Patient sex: M
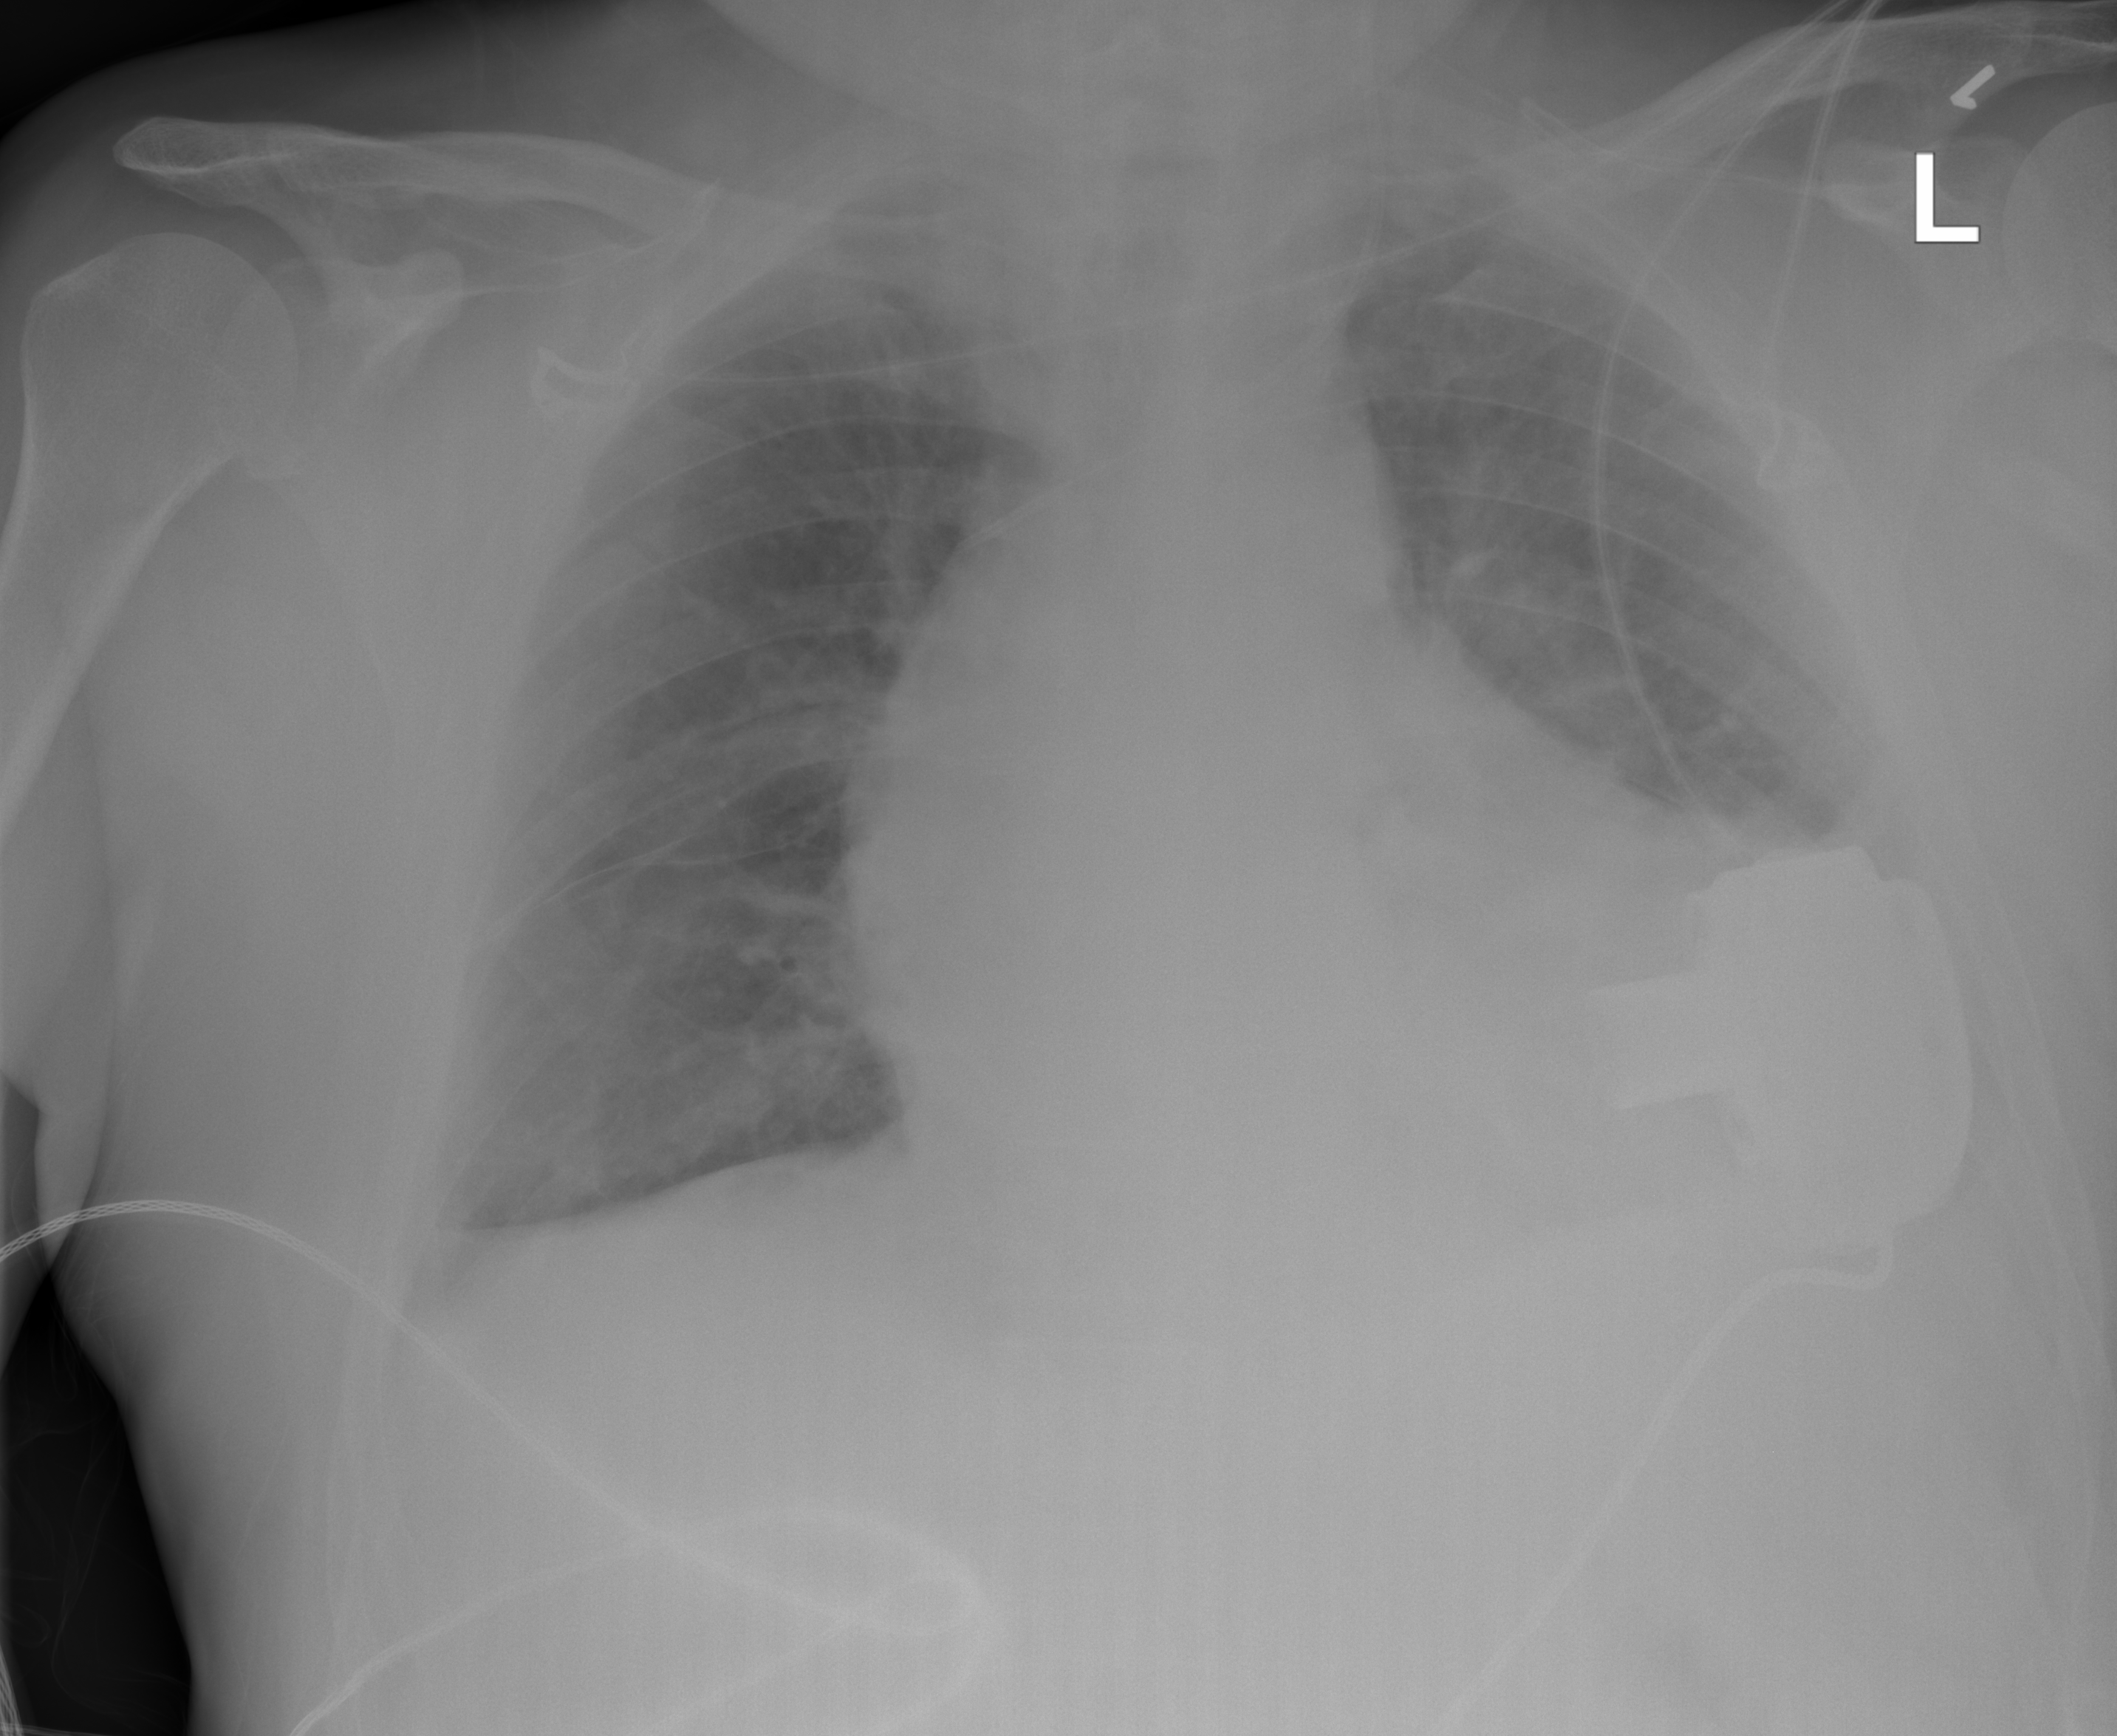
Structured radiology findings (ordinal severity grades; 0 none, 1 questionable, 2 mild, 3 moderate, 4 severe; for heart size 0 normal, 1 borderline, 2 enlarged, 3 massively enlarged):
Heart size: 2
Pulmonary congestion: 0
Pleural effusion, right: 1
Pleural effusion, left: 1
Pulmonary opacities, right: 0
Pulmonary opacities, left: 0
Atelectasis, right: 1
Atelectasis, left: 1